Question: I am trying a simple animation of div which animates when page loads. Below you can see the GIF of the animation.

Here is the code
'''
@keyframes newActivity{
to{
position: fixed;
z-index: 100;
top: 18%;
left: 10%;
width:70%;
height:80%;
}
}
.div:first-child {
animation-name:newActivity;
animation-duration:5s;
}
div {
width: 290px;
height:200px;
float:left;
margin-right: 10px;
margin-bottom: 10px;
box-shadow: 0 1px 4px rgba(0, 0, 0, 0.27), 0 0 5px rgba(0, 0, 0, 0.06);
-webkit-box-shadow: 0 1px 4px rgba(0, 0, 0, 0.27), 0 0 5px rgba(0, 0, 0, 0.1);
-moz-box-shadow: 0 1px 4px rgba(0, 0, 0, 0.27), 0 0 5px rgba(0, 0, 0, 0.06);
background-color:red;
border: 1px solid #BCBCBC;
overflow:hidden;
z-index:-10;
}
'''
'''
<div class='div'></div>
'''
You can see that first it increases the width and adjust position and increase the height(Without animating it). Why is this happening? I want to animate all of these properties simultaneously.
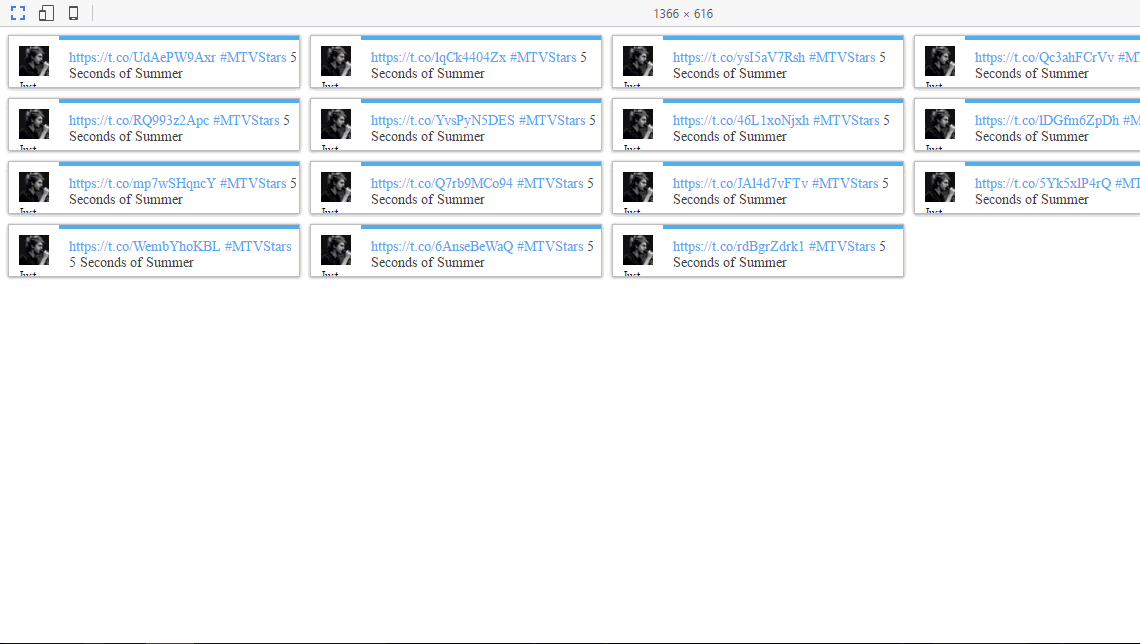
Answer: This is happening because you have set the 'to' height as a percentage, but height percentages are inherited; they only work when the parent element has a declared height.
Only the viewport has an inherent height set, so if you want to use 'height: 80%' on your div, then you need to also set 'html, body { height: 100%; }' in your CSS. The 'html' element is the child of the viewport, and 'body' is the child of 'html'. This way, your div's 'height: 80%;' can inherit all the way up through 'body' and 'html' to the viewport. See this example:
'''
html, body {
height: 100%;
}
@keyframes newActivity {
to {
position: fixed;
z-index: 100;
top: 18%;
left: 10%;
width: 70%;
height: 80%;
}
}
.div:first-child {
animation-name: newActivity;
animation-duration: 5s;
}
div {
width: 290px;
height: 200px;
float: left;
margin-right: 10px;
margin-bottom: 10px;
box-shadow: 0 1px 4px rgba(0, 0, 0, 0.27), 0 0 5px rgba(0, 0, 0, 0.06);
-webkit-box-shadow: 0 1px 4px rgba(0, 0, 0, 0.27), 0 0 5px rgba(0, 0, 0, 0.1);
-moz-box-shadow: 0 1px 4px rgba(0, 0, 0, 0.27), 0 0 5px rgba(0, 0, 0, 0.06);
background-color: red;
border: 1px solid #BCBCBC;
overflow: hidden;
z-index: -10;
}
'''
'''
<div class="div"></div>
'''
P.S. 'position' is not a valid animation property. See a list of valid properties <URL> on the Mozilla Developer Network.
P.P.S. if you want the animation to retain its state at the end, you can use 'animation-fill-mode: forwards;'.